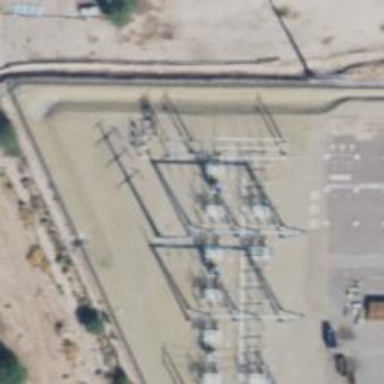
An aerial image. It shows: Switch for power supply.